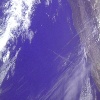
Label: water